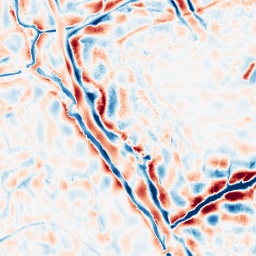
Category: wavelet
Decomposition family: wavelet_dwt
Decomposition parameters: wavelet: db8
level: 4
Upsampling method: quintic
Upsampling parameters: scale: 8
Upsampling scale: 8